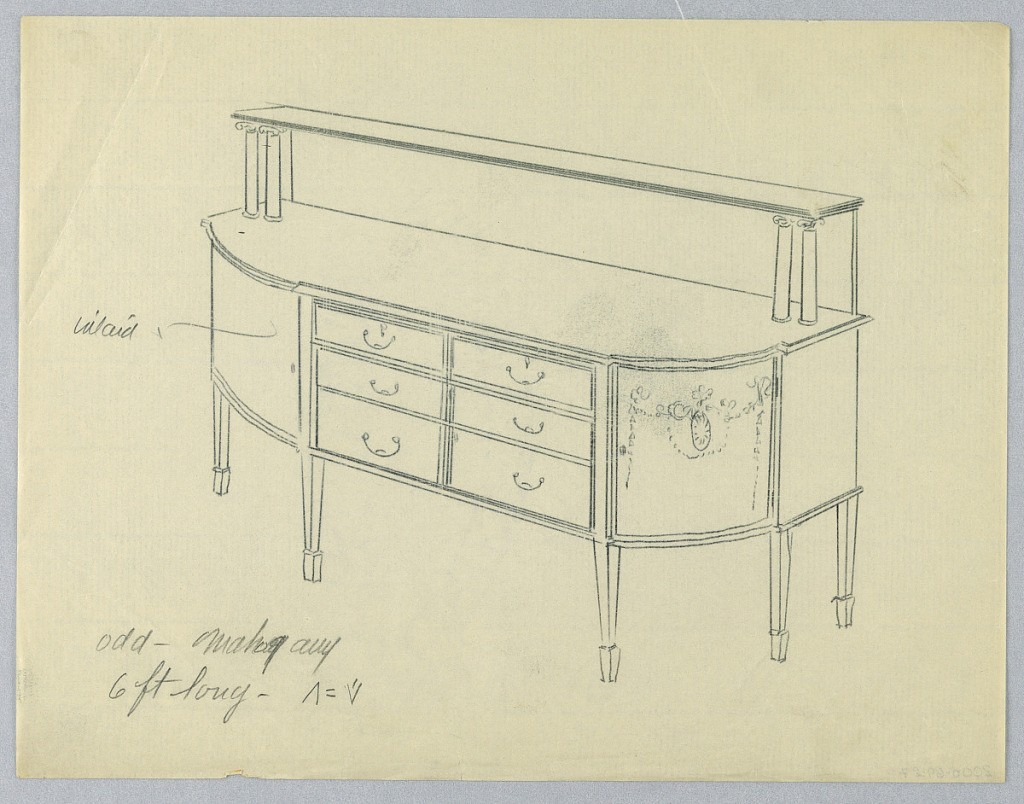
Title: Design for Sideboard with Six Drawers
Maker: A.N. Davenport Co.
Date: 1900–05
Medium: Graphite on thin paper
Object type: Drawing
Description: Large sideboard on six short straight tapered legs; rounded front corners decorated with neo-classical motifs; extended back and pair of columns on either side support top shelf; flat central section on front contains six drawers of approximately equal size in three rows.